Question: I have searched for a few days. Until now I cannot figured it out.
I want my visibility icon change to hide, when clicked. But I don't know why it not automatically rendering. I must to type something on search bar to get the visibility_off icon.
I read documentation but, it not works
<URL>
and this <URL>
this my code
'''
(rowData) => (
rowData.isActive === 1 ?
{
icon: "visibility_off",
tooltip: "Hide Row",
onClick: () => {
console.log(rowData);
// console.log(event);
// console.log(row.isActive);
console.log(tableConfig.data[rowData.tableData.id].isActive);
console.log(rowData.tableData.id);
tableConfig.data[rowData.tableData.id].isActive = !tableConfig.data[rowData.tableData.id].isActive;
setTableConfig(tableConfig);
// console.log(row.isActive);
/*// console.log(row.tableData.id);
//find index
console.log(data[row.tableData.id]);
//change the data value
data[row.tableData.id].isActive = 0;
//set data with new data
setData(data);*/
},
} :
{
icon: "visibility",
tooltip: "Show Row",
onClick: () => {
console.log(rowData);
// console.log(event);
// console.log(row.isActive);
console.log(tableConfig.data[rowData.tableData.id].isActive);
console.log(rowData.tableData.id);
tableConfig.data[rowData.tableData.id].isActive = !tableConfig.data[rowData.tableData.id].isActive;
setTableConfig(tableConfig);
// console.log(row.isActive);
},
}
'''
And this is the full code.
'''
const [tableConfig, setTableConfig] = useState({
columns:[
{ title: "ID", field: "processID" },
{ title: "Config Name", field: "configName" },
{ title: "Status", field: "processStatus" },
{ title: "Progress", field: "progressPercentage", type: "numeric" },
{ title: "Start Time", field: "lastStartDateTime", type: "datetime" },
{ title: "End Time", field: "lastEndDateTime", type: "datetime" },
{ title: "Total Input Records", field: "lastInputRecords", type: "numeric" },
{ title: "Total Output Records", field: "masterRecords", type: "numeric" },
],
data:[
{
processID: "191030070911880",
configName: "Test2333",
configDesc: "191030070911880 Test2333",
userID: "1",
createdDateTime: "2019-10-30 03:10:06.844",
lastModifiedDateTime: "2020-01-18 02:24:59.051",
isActive: 0,
lastEditUserID: "1",
processStatus: "success",
progressPercentage: 0,
lastStartDateTime: "2020-01-18 02:32:45.976",
lastEndDateTime: "2020-01-18 02:32:56.197",
lastInputRecords: 15,
masterRecords: 15,
systemConfig: null,
dedupConfig: null
},
{
processID: "191030072229070",
configName: "Testimony2",
configDesc: "191030072229070 Testimony2",
userID: "1",
createdDateTime: "2019-10-30 03:22:34.732",
lastModifiedDateTime: "2019-10-30 03:22:34.732",
isActive: 1,
lastEditUserID: "1",
processStatus: "error",
progressPercentage: 0,
lastStartDateTime: "2020-01-18 02:32:36.533",
lastEndDateTime: "2020-01-18 02:32:36.566",
lastInputRecords: 15,
masterRecords: 0,
systemConfig: null,
dedupConfig: null
},
{
processID: "191030084112873",
configName: "Testimony3",
configDesc: "191030084112873 Testimony3",
userID: "1",
createdDateTime: "2019-10-30 04:41:19.856",
lastModifiedDateTime: "2019-10-30 04:41:19.856",
isActive: 1,
lastEditUserID: "1",
processStatus: "error",
progressPercentage: 0,
lastStartDateTime: "2020-01-18 02:33:59.231",
lastEndDateTime: "2020-01-18 02:33:59.256",
lastInputRecords: 15,
masterRecords: 0,
systemConfig: null,
dedupConfig: null
},
{
processID: "191104084001318",
configName: "TestA",
configDesc: "191104084001318 TestA",
userID: "1",
createdDateTime: "2019-11-04 03:40:44.697",
lastModifiedDateTime: "2019-11-04 05:45:45.388",
isActive: 1,
lastEditUserID: "1",
processStatus: "success",
progressPercentage: 0,
lastStartDateTime: "2019-11-04 05:43:56.451",
lastEndDateTime: "2019-11-04 05:44:06.846",
lastInputRecords: 15,
masterRecords: 15,
systemConfig: null,
dedupConfig: null
},
{
processID: "adv191104084317062",
configName: "TestA1",
configDesc: "adv191104084317062 TestA1",
userID: "1",
createdDateTime: "2019-11-04 03:43:29.58",
lastModifiedDateTime: "2019-11-04 05:45:45.732",
isActive: 1,
lastEditUserID: "1",
processStatus: "success",
progressPercentage: 0,
lastStartDateTime: "2019-11-04 05:43:49.78",
lastEndDateTime: "2019-11-04 05:44:01.566",
lastInputRecords: 15,
masterRecords: 15,
systemConfig: null,
dedupConfig: null
},
{
processID: "adv191128105553518",
configName: "TestAAA",
configDesc: "adv191128105553518 TestAAA",
userID: "1",
createdDateTime: "2019-11-28 05:56:00.845",
lastModifiedDateTime: "2019-11-28 06:21:04.551",
isActive: 1,
lastEditUserID: "1",
processStatus: "success",
progressPercentage: 0,
lastStartDateTime: "2020-01-18 02:34:04.565",
lastEndDateTime: "2020-01-18 02:34:15.933",
lastInputRecords: 15,
masterRecords: 15,
systemConfig: null,
dedupConfig: null
}
],
actions:[
{
icon: "play_arrow",
tooltip: "Run",
onClick: () => {
console.log("run button is clicked");
}
},
{
icon: "description",
tooltip: "Summary",
onClick: () => {
console.log("summary button is clicked");
}
},
{
icon: "edit",
tooltip: "Edit",
onClick: (event, row) => {
// console.log(row.tableData.id);
//cari indeks
/*console.log(data[row.tableData.id]);
//ganti data yang mau diganti
data[row.tableData.id].configName = "ase";
//mengembalikan data dengan isi yang sama persis seperti sebelumnya
setData(data);*/
}
},
{
icon: "file_copy",
tooltip: "Clone",
onClick: () => {
console.log("clone button is clicked");
}
},
{
icon: "delete",
tooltip: "Delete",
onClick: () => {
console.log("Delete button is clicked");
}
},
(rowData) => (
rowData.isActive === 1 ?
{
icon: "visibility_off",
tooltip: "Hide Row",
onClick: () => {
console.log(rowData);
// console.log(event);
// console.log(row.isActive);
console.log(tableConfig.data[rowData.tableData.id].isActive);
console.log(rowData.tableData.id);
tableConfig.data[rowData.tableData.id].isActive = !tableConfig.data[rowData.tableData.id].isActive;
setTableConfig(tableConfig);
// console.log(row.isActive);
/*// console.log(row.tableData.id);
//cari indeks
console.log(data[row.tableData.id]);
//ganti data yang mau diganti
data[row.tableData.id].isActive = 0;
//mengembalikan data dengan isi yang sama persis seperti sebelumnya
setData(data);*/
},
} :
{
icon: "visibility",
tooltip: "Show Row",
onClick: () => {
console.log(rowData);
// console.log(event);
// console.log(row.isActive);
console.log(tableConfig.data[rowData.tableData.id].isActive);
console.log(rowData.tableData.id);
tableConfig.data[rowData.tableData.id].isActive = !tableConfig.data[rowData.tableData.id].isActive;
setTableConfig(tableConfig);
// console.log(row.isActive);
},
}
)
]
});
'''
and this is the result. Please help me. Thank you.

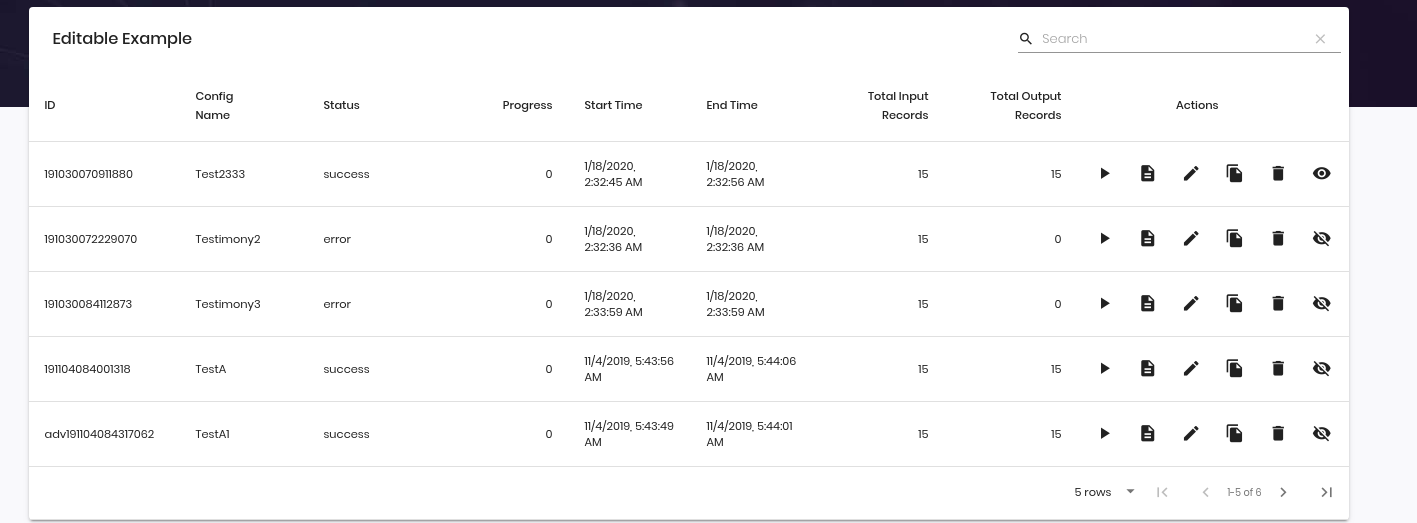
Answer: First of all you can separate your actions array.
'''
const actions = [
{
icon: "description",
tooltip: "Run",
onClick: () => {
console.log("run button is clicked");
}
},
{
icon: "description",
tooltip: "Summary",
onClick: () => {
console.log("summary button is clicked");
}
},
{
icon: "edit",
tooltip: "Edit",
onClick: (event, row) => { }
}, {
icon: "visibility_off",
tooltip: "Hide Row",
onClick: () => { },
},
(rowData) => {
return {
icon: rowData.isActive === 1 ? 'visibility_off' : 'visibility',
tooltip: "Hide Row",
onClick: (event, row) => {
clickHandler(row)
}
}
}
];
const [tableConfig, setTableConfig] = React.useState({
columns: [
{ title: "ID", field: "processID" },
{ title: "Config Name", field: "configName" },
{ title: "Status", field: "processStatus" },
{ title: "Progress", field: "progressPercentage", type: "numeric" },
{ title: "Start Time", field: "lastStartDateTime", type: "datetime" },
{ title: "End Time", field: "lastEndDateTime", type: "datetime" },
{ title: "Total Input Records", field: "lastInputRecords", type: "numeric" },
{ title: "Total Output Records", field: "masterRecords", type: "numeric" },
],
data: [
{
processID: "191030070911880",
configName: "Test2333",
configDesc: "191030070911880 Test2333",
userID: "1",
createdDateTime: "2019-10-30 03:10:06.844",
lastModifiedDateTime: "2020-01-18 02:24:59.051",
isActive: 0,
lastEditUserID: "1",
processStatus: "success",
progressPercentage: 0,
lastStartDateTime: "2020-01-18 02:32:45.976",
lastEndDateTime: "2020-01-18 02:32:56.197",
lastInputRecords: 15,
masterRecords: 15,
systemConfig: null,
dedupConfig: null
},
{
processID: "191030072229070",
configName: "Testimony2",
configDesc: "191030072229070 Testimony2",
userID: "1",
createdDateTime: "2019-10-30 03:22:34.732",
lastModifiedDateTime: "2019-10-30 03:22:34.732",
isActive: 1,
lastEditUserID: "1",
processStatus: "error",
progressPercentage: 0,
lastStartDateTime: "2020-01-18 02:32:36.533",
lastEndDateTime: "2020-01-18 02:32:36.566",
lastInputRecords: 15,
masterRecords: 0,
systemConfig: null,
dedupConfig: null
},
{
processID: "191030084112873",
configName: "Testimony3",
configDesc: "191030084112873 Testimony3",
userID: "1",
createdDateTime: "2019-10-30 04:41:19.856",
lastModifiedDateTime: "2019-10-30 04:41:19.856",
isActive: 1,
lastEditUserID: "1",
processStatus: "error",
progressPercentage: 0,
lastStartDateTime: "2020-01-18 02:33:59.231",
lastEndDateTime: "2020-01-18 02:33:59.256",
lastInputRecords: 15,
masterRecords: 0,
systemConfig: null,
dedupConfig: null
},
{
processID: "191104084001318",
configName: "TestA",
configDesc: "191104084001318 TestA",
userID: "1",
createdDateTime: "2019-11-04 03:40:44.697",
lastModifiedDateTime: "2019-11-04 05:45:45.388",
isActive: 1,
lastEditUserID: "1",
processStatus: "success",
progressPercentage: 0,
lastStartDateTime: "2019-11-04 05:43:56.451",
lastEndDateTime: "2019-11-04 05:44:06.846",
lastInputRecords: 15,
masterRecords: 15,
systemConfig: null,
dedupConfig: null
},
{
processID: "adv191104084317062",
configName: "TestA1",
configDesc: "adv191104084317062 TestA1",
userID: "1",
createdDateTime: "2019-11-04 03:43:29.58",
lastModifiedDateTime: "2019-11-04 05:45:45.732",
isActive: 1,
lastEditUserID: "1",
processStatus: "success",
progressPercentage: 0,
lastStartDateTime: "2019-11-04 05:43:49.78",
lastEndDateTime: "2019-11-04 05:44:01.566",
lastInputRecords: 15,
masterRecords: 15,
systemConfig: null,
dedupConfig: null
},
{
processID: "adv191128105553518",
configName: "TestAAA",
configDesc: "adv191128105553518 TestAAA",
userID: "1",
createdDateTime: "2019-11-28 05:56:00.845",
lastModifiedDateTime: "2019-11-28 06:21:04.551",
isActive: 1,
lastEditUserID: "1",
processStatus: "success",
progressPercentage: 0,
lastStartDateTime: "2020-01-18 02:34:04.565",
lastEndDateTime: "2020-01-18 02:34:15.933",
lastInputRecords: 15,
masterRecords: 15,
systemConfig: null,
dedupConfig: null
}
],
});
'''
As you can see I added 'clikHandler()' function in your action array. This is for setting your tableconfig. You set tableConfig in a wrong way. You can check how to set immutable way your state.
'''
const clickHandler = (rowData) => {
setTableConfig({
columns: [...tableConfig.columns],
data: tableConfig.data.map((item, index) => {
if (index !== rowData.tableData.id) {
return { ...item }
}
return {
...item,
isActive: item.isActive === 1 ? 0 : 1
}
})
});
}
'''
btw you should change your action in your jsx part as 'actions={actions}'
You can see the working example <URL>
## Note
In functional component setState does not pretend to merge entire states. You have to merge yourselves.